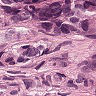
Metastatic tissue present: yes